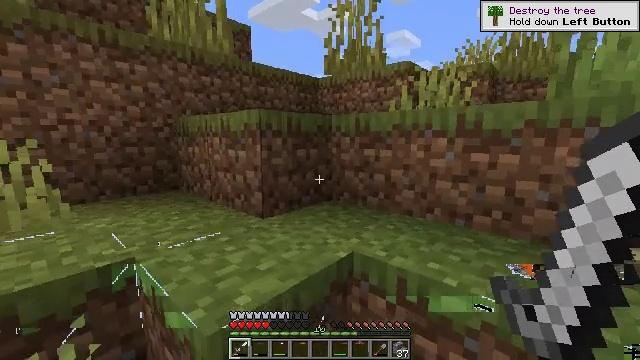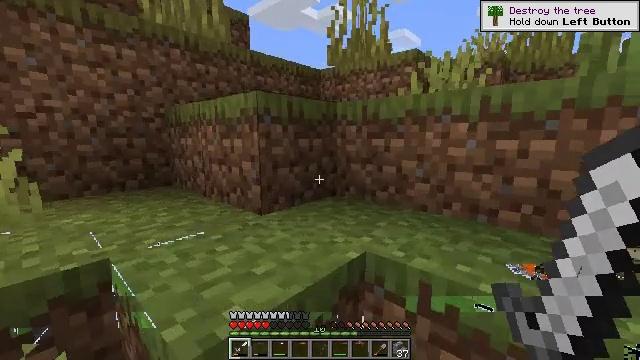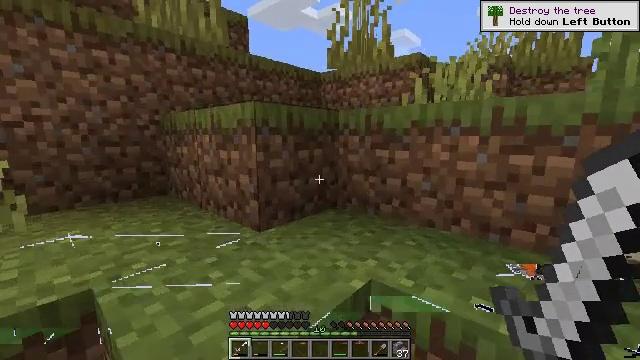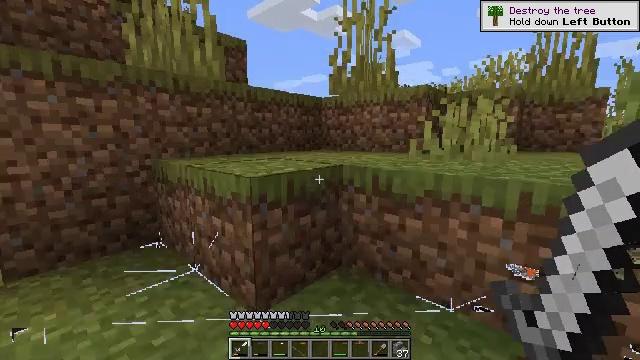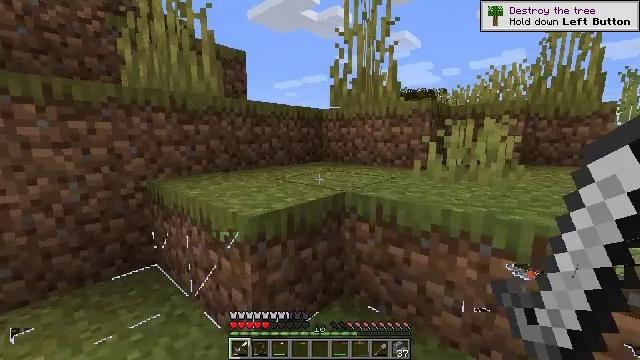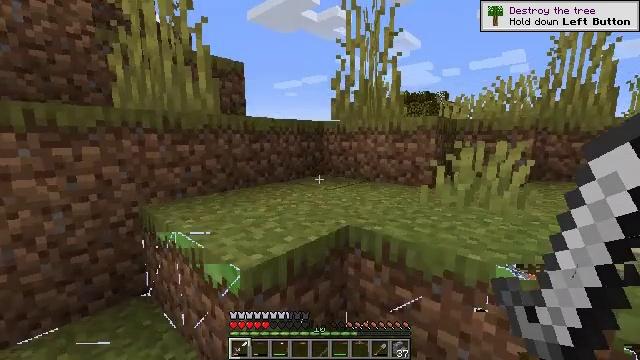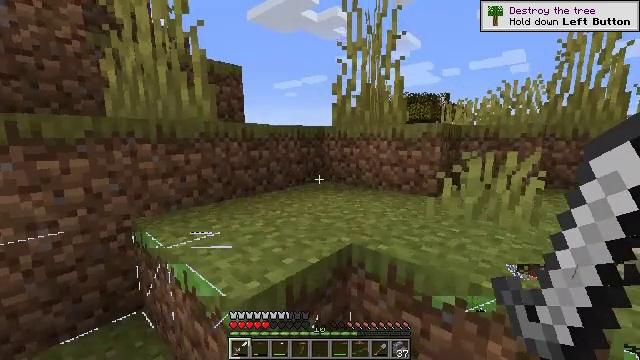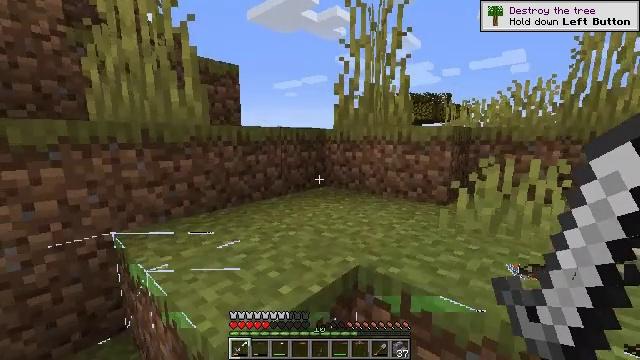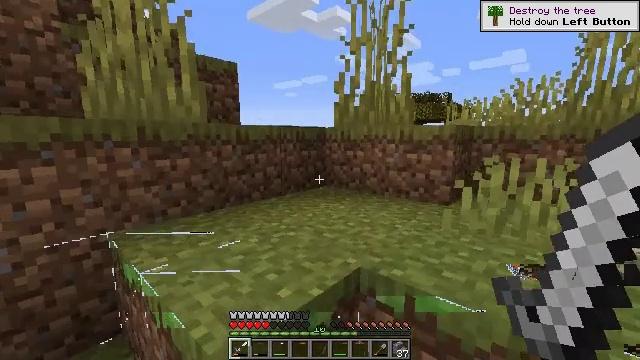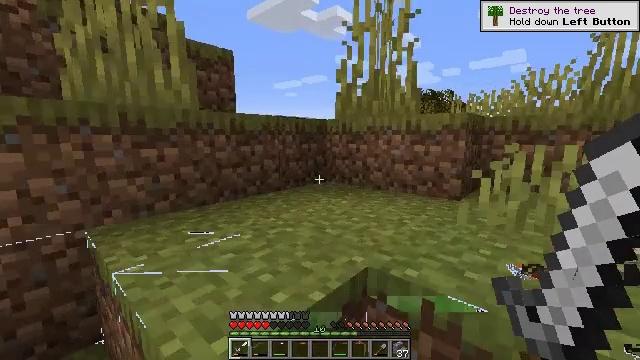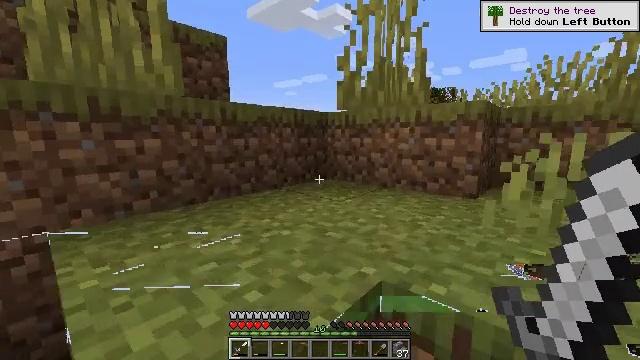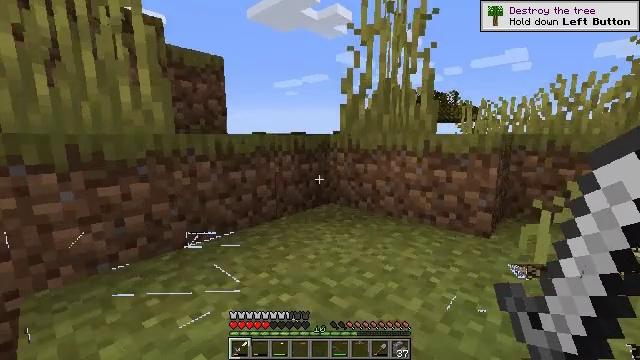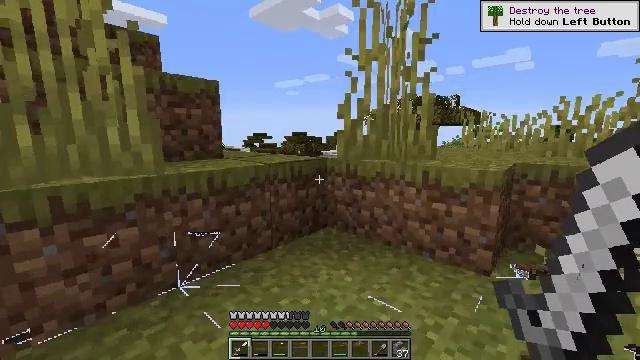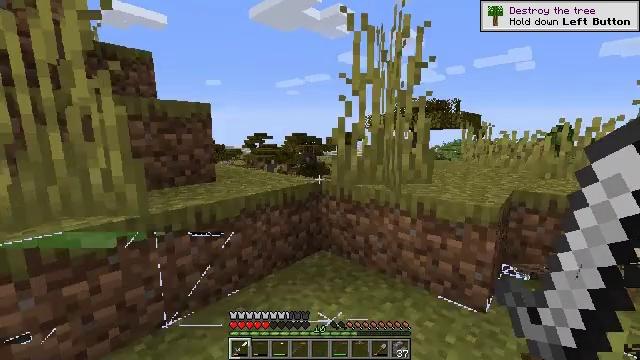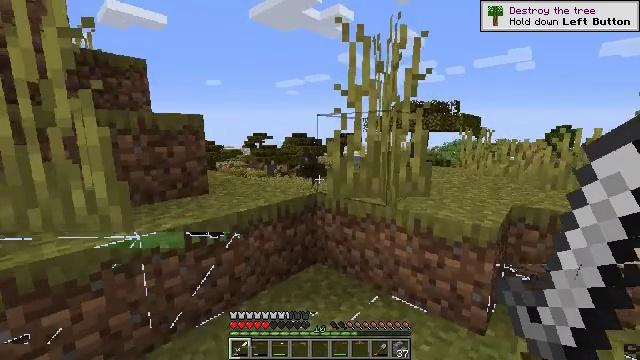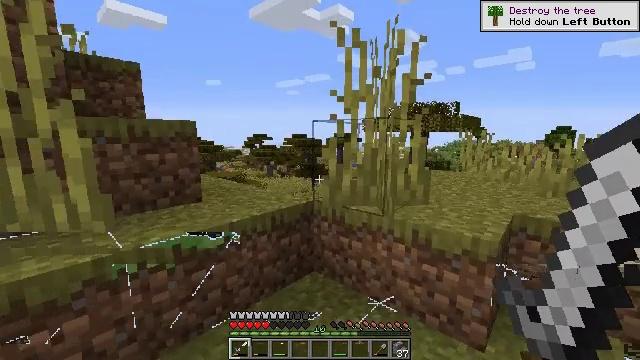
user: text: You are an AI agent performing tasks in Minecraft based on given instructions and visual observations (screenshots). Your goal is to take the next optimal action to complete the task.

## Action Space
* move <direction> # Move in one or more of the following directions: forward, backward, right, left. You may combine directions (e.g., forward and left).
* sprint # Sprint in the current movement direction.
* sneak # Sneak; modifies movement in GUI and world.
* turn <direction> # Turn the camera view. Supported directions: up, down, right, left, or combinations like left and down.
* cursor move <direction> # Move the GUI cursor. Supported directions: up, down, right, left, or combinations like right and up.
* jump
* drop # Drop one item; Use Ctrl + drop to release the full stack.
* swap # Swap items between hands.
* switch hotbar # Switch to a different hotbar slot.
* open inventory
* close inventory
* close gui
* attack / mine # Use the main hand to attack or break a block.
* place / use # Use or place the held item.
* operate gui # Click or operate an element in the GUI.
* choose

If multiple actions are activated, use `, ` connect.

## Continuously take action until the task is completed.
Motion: motion action
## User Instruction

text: Gather cobblestone stairs from the structure.
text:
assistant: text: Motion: move forward, jump
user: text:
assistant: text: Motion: move forward, jump
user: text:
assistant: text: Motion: move forward, jump
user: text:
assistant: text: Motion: move forward, jump
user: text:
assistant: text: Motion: move forward, jump
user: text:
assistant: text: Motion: move forward
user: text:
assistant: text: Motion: move forward
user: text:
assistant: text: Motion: move forward
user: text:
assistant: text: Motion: move forward
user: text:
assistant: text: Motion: move forward, jump
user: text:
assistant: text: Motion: move forward, jump
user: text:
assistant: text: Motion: move forward, jump
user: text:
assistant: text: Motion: move forward, jump
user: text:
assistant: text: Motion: move forward, jump
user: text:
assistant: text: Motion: move forward
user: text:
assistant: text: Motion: move forward
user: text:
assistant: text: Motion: move forward
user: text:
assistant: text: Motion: move forward
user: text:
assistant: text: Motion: move forward
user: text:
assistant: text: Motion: move forward
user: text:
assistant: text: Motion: move forward, jump
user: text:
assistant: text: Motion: move forward, jump
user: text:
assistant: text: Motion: move forward, turn left, jump
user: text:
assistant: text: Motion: move forward, jump
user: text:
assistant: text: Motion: move forward, jump
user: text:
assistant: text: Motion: move forward
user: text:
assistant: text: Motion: move forward
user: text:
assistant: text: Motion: move forward
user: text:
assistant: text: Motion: move forward
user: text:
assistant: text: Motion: move forward